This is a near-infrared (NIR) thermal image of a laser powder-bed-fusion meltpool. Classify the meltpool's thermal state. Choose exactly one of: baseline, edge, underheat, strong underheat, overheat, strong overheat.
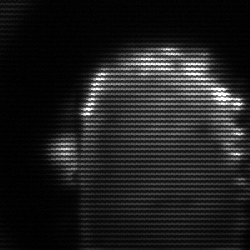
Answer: baseline